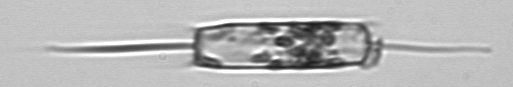
Label: Ditylum_brightwellii